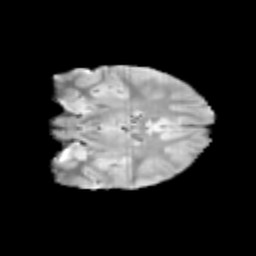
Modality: T2w
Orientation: coronal
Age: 11
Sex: male
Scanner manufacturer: siemens
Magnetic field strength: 3 T
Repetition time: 3.8 s
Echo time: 0.07 s